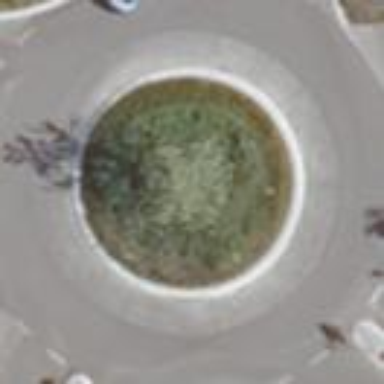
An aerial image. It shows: Asphalt road that is secondary route leading to roundabout.